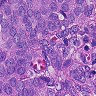
Metastatic tissue present: yes